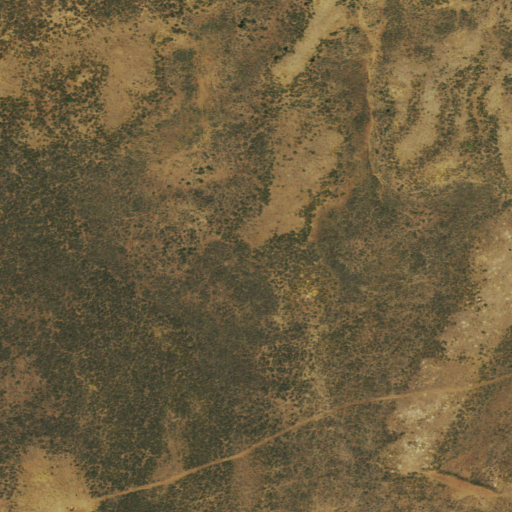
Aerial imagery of mountain in Colorado named Middle Mountain containing shrub and grassland